Question:
This Question is a continuation to the one I posted before at:
<URL>
* If a number is negative:
* Use MATCH to check if there is a correspondent (positive) number in the range (between headers) ;
* If there is a MATCH output the value of the ID (1st column) of the F that has been matched, and then, output the ID of the negative value that has been matched ;
* If not, do nothing.
* It needs to loop, because the negative value can come after the positive one;
* The search must be contained between headers AND the idx must be the same. I think the image I uploaded is clear, hopefuly.
I've tried modifying the previous answer from lori_m, adding a new variable and condition but everything just went caput:
'''
Names.Add "i", "=$A$1:$A$12": _
Names.Add "v", "=$B$1:$B$12": _
Names.Add "m", "=$D$1:$D$12": _
Names.Add "h", [IF({1},LOOKUP(ROW(i),ROW(i)/(v=INDEX(v,1))))]: _
Names.Add "l", [IF({1},LOOKUP(ROW(i),ROW(i)/(v=INDEX(v,1)),FREQUENCY(-ROW(i),IF(v=INDEX(v,1),-ROW(i),0))-1))]: _
[m]=[IF(COUNTIF(OFFSET(v,h,,l),"=-"&v),CONCATENATE("=",ADDRESS(ROW(i),COLUMN(i),4),"&"" AND ""&INDEX(",ADDRESS(h+1,COLUMN(i)),":",ADDRESS(h+l,COLUMN(i)),",MATCH(-",ADDRESS(ROW(v),COLUMN(v),4),",",ADDRESS(h+1,COLUMN(v)),":",ADDRESS(h+l,COLUMN(v)),",0))"),"")]: _
Names("h").Delete: _
Names("l").Delete
'''
I am very appreciated for all the help.
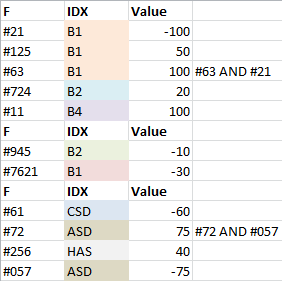
Answer: Here's some VBA code for this, it takes around 0.4s on 40,000 rows:
'''
Public Sub MatchVals()
Dim Arr As Variant, dic As Object, v As Variant, Match() As String
Dim i As Long, j As Long, k As Long, n As Long
Arr = ActiveSheet.UsedRange.Value2
Set dic = CreateObject("scripting.dictionary")
n = UBound(Arr)
ReDim Match(1 To n, 1 To 1) As String
k = n
For i = n To 1 Step -1
If Arr(i, 3) <> Arr(1, 3) Then
dic.Add Arr(i, 3) & "|" & Arr(i, 2), i
Else
For j = i + 1 To k
If Arr(j, 3) < 0 Then
v = dic(-Arr(j, 3) & "|" & Arr(j, 2))
If Not IsEmpty(v) Then
Match(v, 1) = Arr(v, 1) & " AND " & Arr(j, 1)
End If
End If
k = i - 1
Next j
dic.RemoveAll
End If
Next i
With ActiveSheet.UsedRange
.Offset(0, .Columns.Count).Resize(, 1).Value2 = Match
End With
End Sub
'''